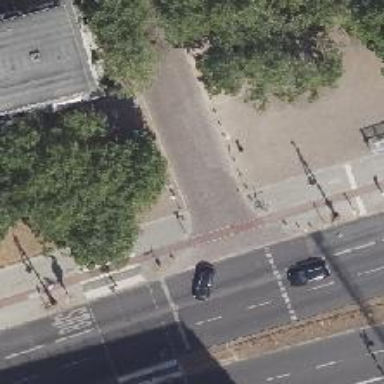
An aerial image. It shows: Unmarked crossing on footway.